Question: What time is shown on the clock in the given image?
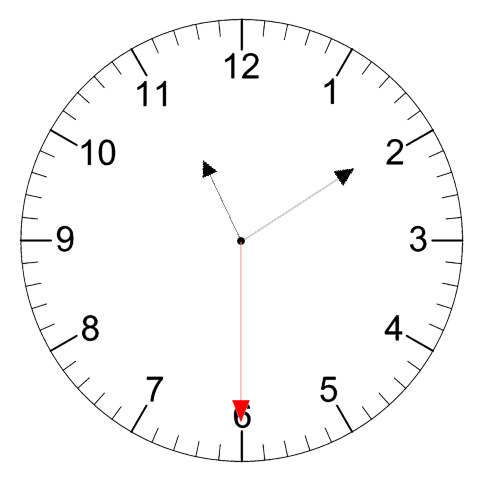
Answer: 11:09:30